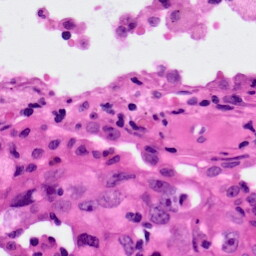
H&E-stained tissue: Lung